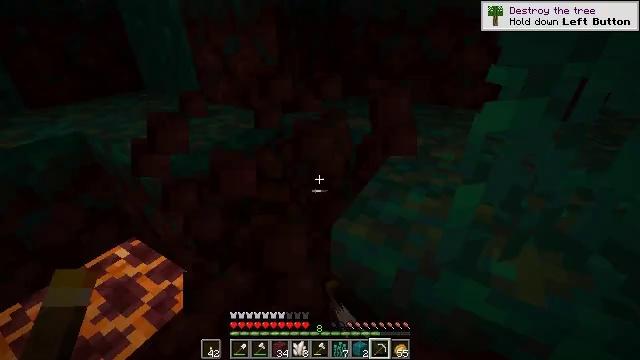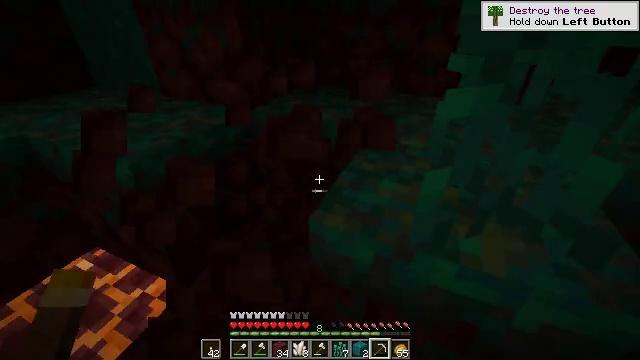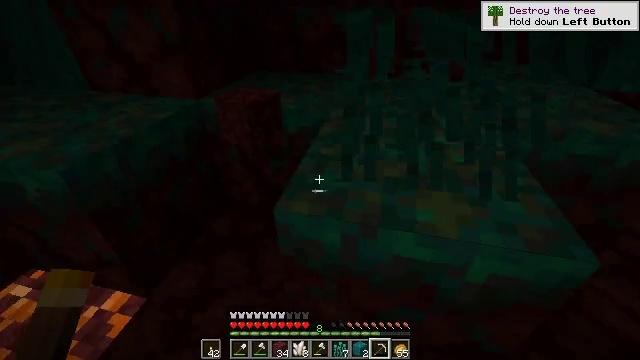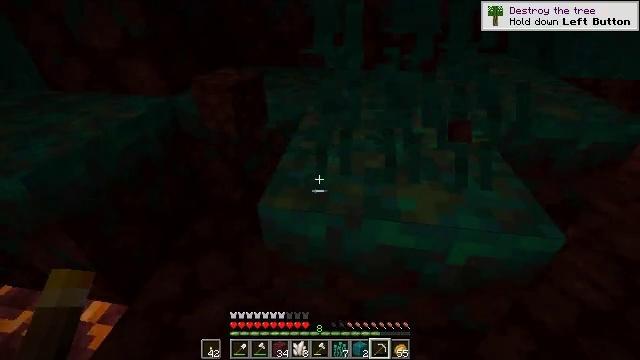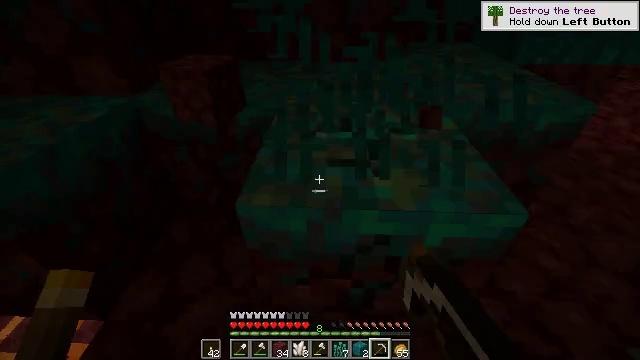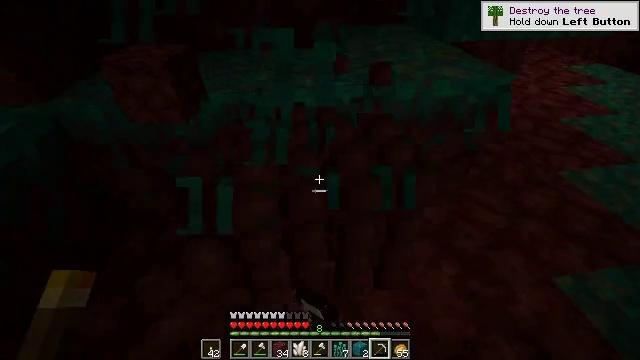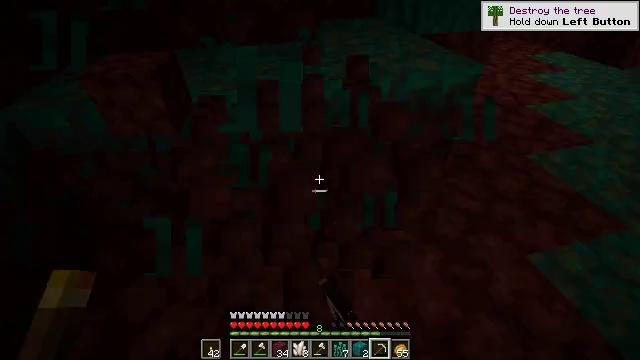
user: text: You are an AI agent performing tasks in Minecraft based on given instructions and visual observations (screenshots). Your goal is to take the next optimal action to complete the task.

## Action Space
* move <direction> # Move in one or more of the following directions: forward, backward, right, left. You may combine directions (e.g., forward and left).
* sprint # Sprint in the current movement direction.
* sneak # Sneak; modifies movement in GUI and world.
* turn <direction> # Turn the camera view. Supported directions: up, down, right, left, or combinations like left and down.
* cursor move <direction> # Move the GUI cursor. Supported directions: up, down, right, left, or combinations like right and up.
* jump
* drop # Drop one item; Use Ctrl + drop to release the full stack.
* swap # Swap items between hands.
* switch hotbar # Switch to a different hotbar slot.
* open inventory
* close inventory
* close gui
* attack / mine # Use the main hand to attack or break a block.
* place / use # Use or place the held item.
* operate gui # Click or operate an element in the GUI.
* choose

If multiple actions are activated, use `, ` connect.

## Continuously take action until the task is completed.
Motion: motion action
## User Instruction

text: Collect warped roots by attacking.
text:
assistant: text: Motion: turn right and down, attack / mine
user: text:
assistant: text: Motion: turn right and down, attack / mine
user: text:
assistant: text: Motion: turn right and down, attack / mine
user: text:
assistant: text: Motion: turn right and down, attack / mine
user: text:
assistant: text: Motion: turn right and down, attack / mine
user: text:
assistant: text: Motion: turn right, attack / mine
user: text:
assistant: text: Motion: attack / mine